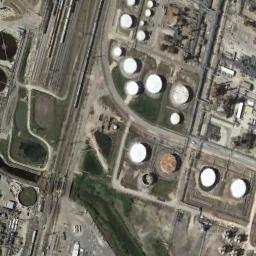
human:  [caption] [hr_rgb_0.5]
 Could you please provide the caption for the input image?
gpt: There are many storage tanks on the bare land next to the grass .

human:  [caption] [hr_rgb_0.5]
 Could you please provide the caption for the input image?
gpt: There are many roads beside the storage tanks .

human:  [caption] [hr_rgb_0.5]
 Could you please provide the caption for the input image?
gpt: There are many different-sized storage tanks and many buildings in the factory, And there are large lawns in the factory .

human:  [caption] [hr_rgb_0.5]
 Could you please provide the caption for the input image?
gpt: There are about ten storage tanks here .

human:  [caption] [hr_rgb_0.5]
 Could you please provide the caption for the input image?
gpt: There are some storage tanks of different sizes .